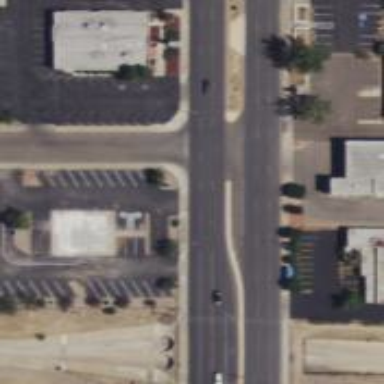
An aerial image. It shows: Unmarked road crossing.